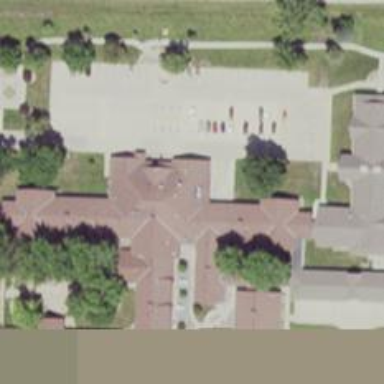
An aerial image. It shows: Nursing home.